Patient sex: M
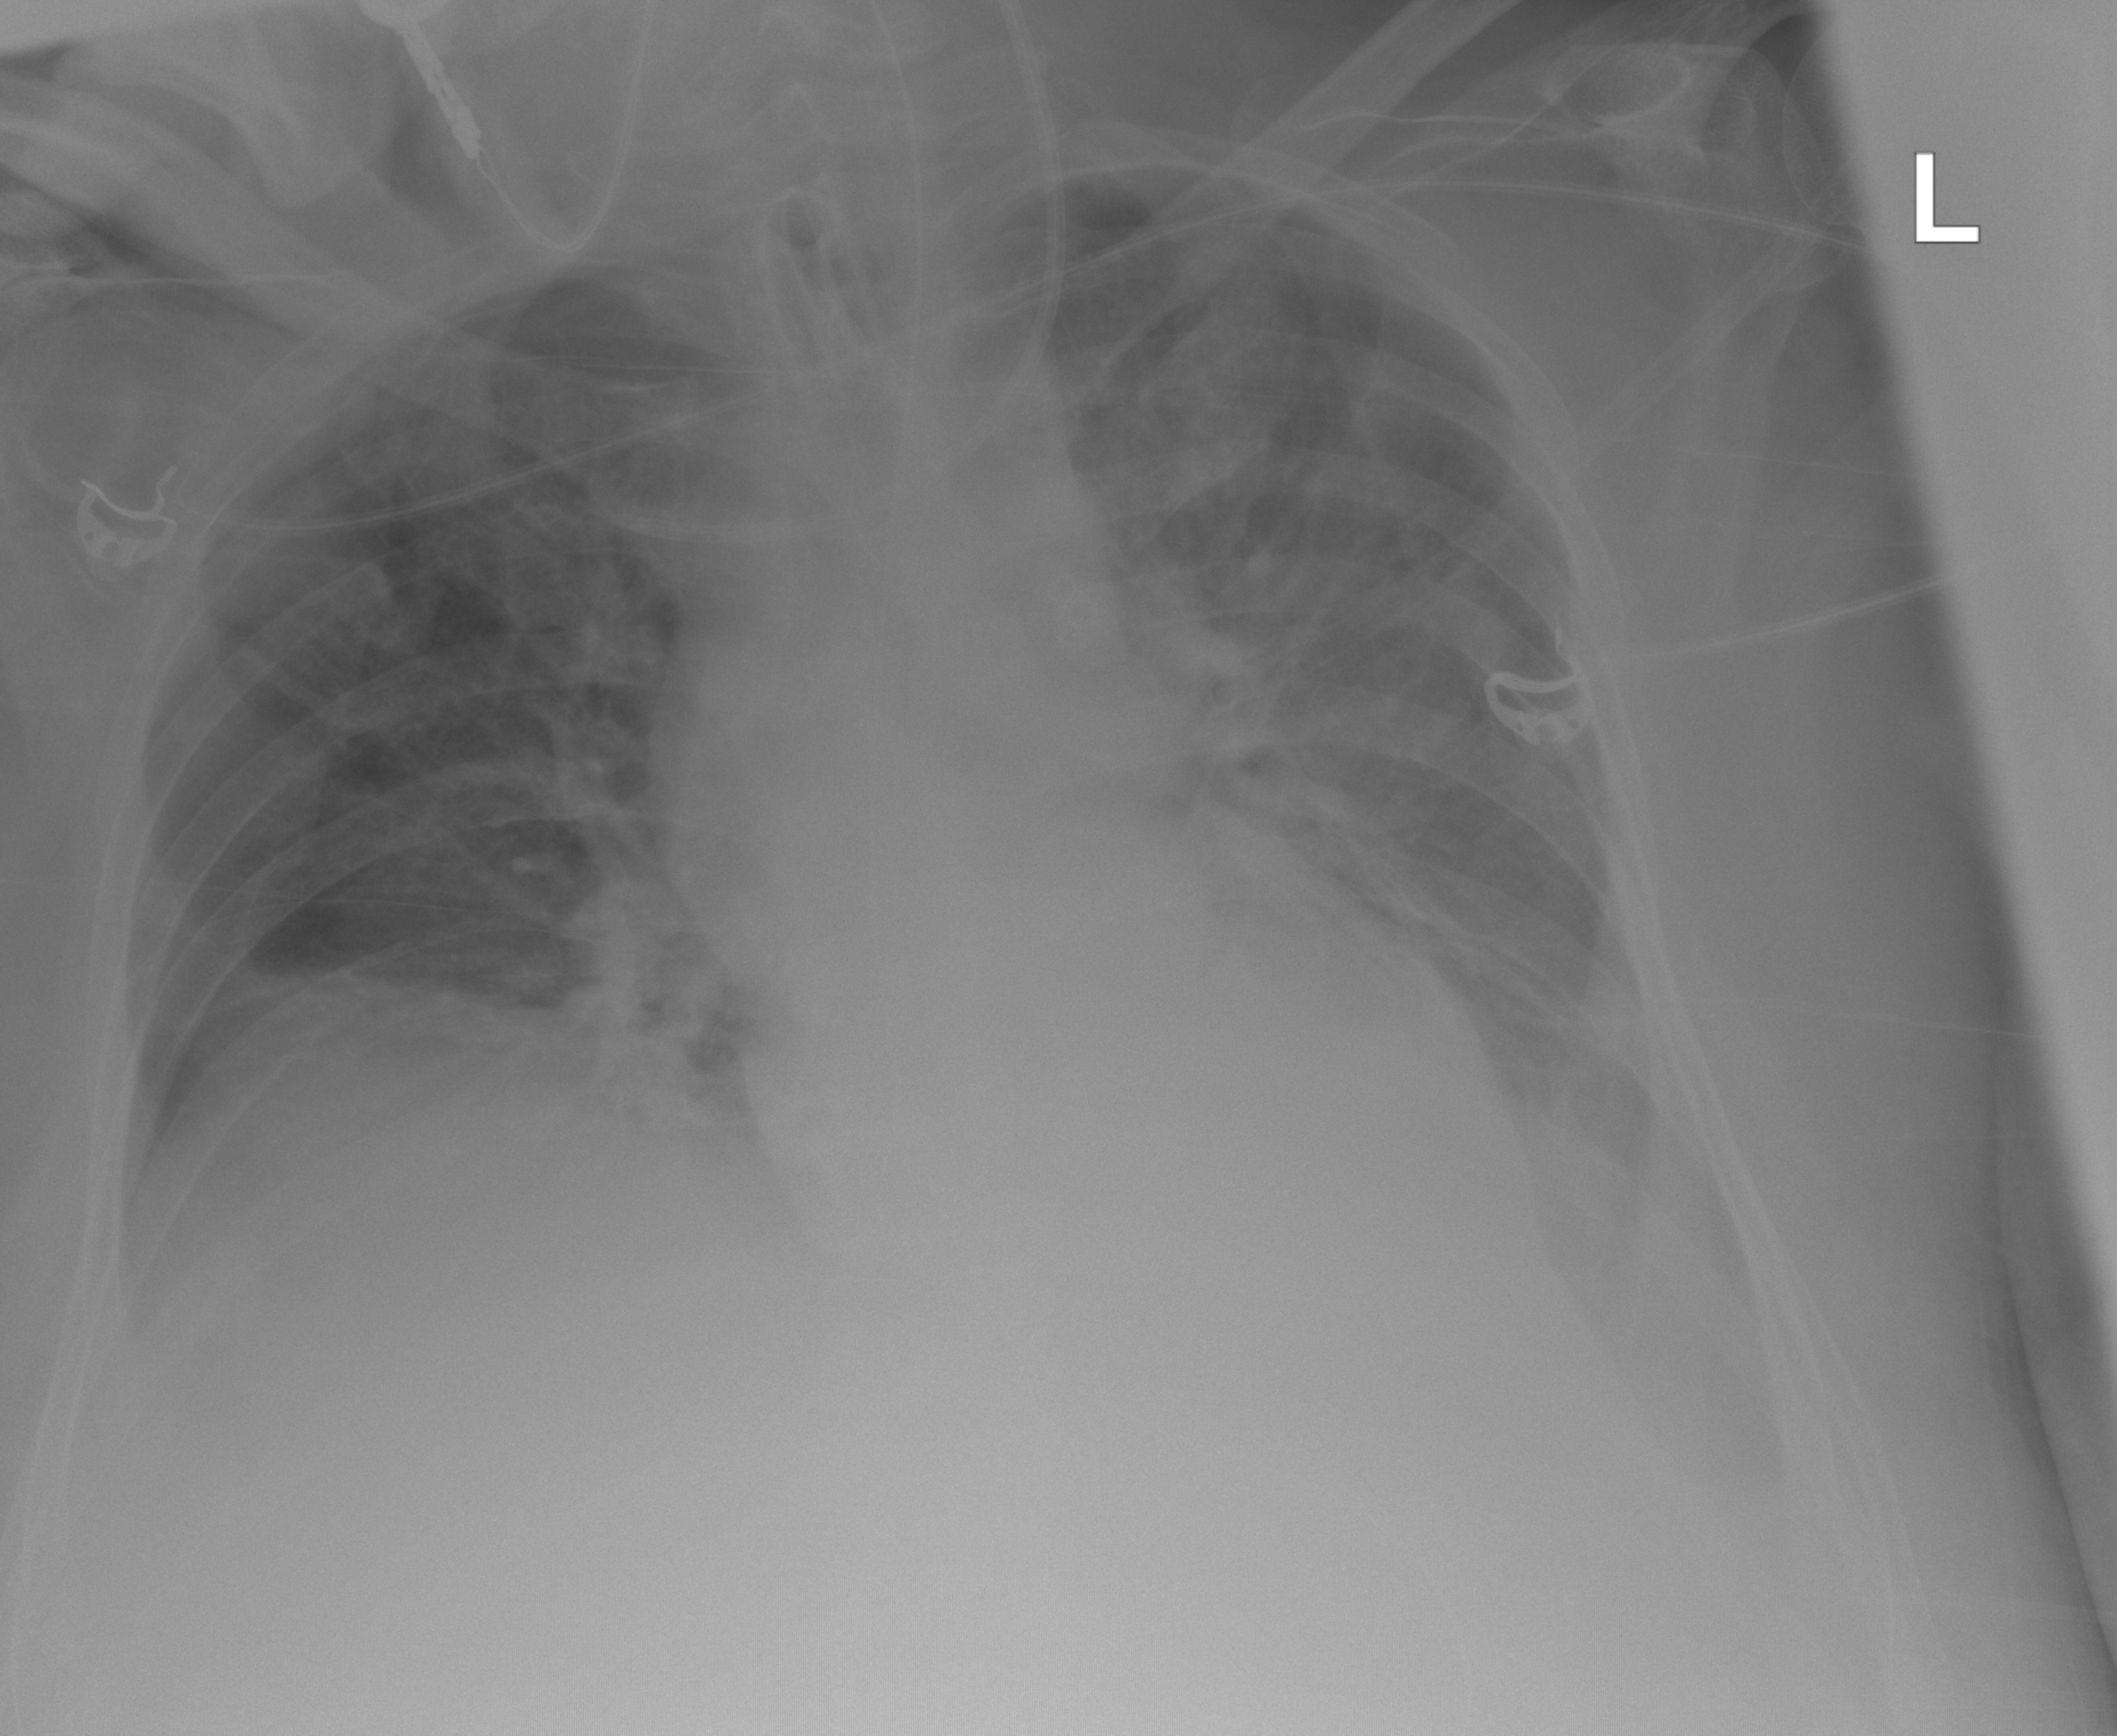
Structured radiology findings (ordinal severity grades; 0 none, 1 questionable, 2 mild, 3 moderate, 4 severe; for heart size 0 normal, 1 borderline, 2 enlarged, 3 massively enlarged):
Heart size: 1
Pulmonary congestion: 2
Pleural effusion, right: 0
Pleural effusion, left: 2
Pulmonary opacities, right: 1
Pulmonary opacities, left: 0
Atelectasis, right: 0
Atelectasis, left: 0